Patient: sex M, age 77
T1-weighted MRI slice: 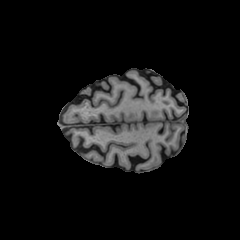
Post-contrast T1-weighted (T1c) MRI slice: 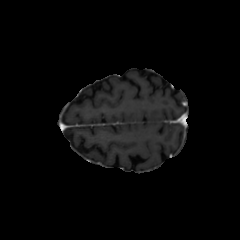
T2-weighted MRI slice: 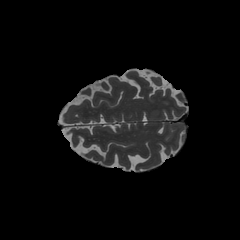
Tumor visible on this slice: no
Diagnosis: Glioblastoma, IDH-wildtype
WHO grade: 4